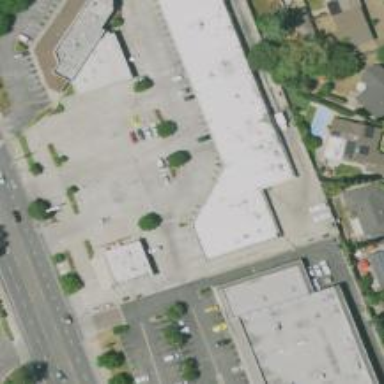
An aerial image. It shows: Convenience shop.